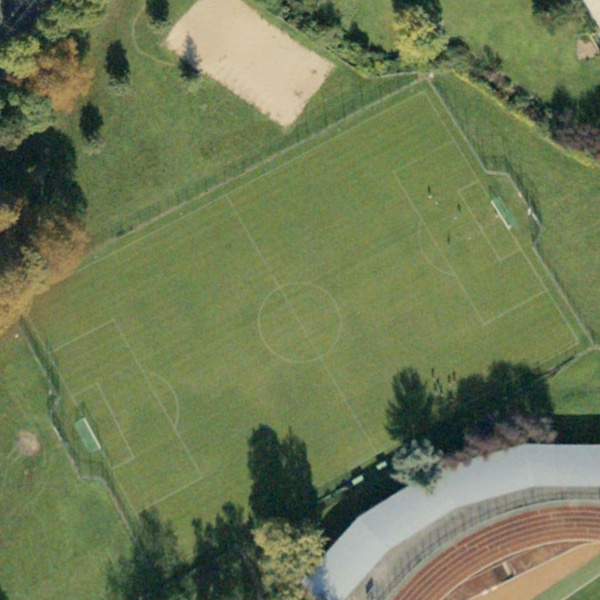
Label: Playground